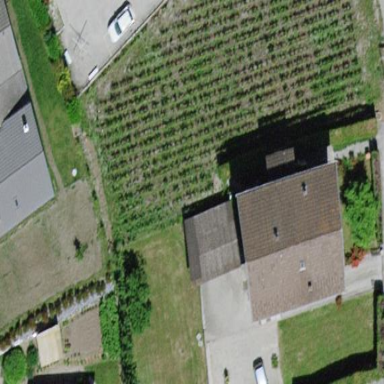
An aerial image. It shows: Beautiful vineyard in the countryside.